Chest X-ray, PA view. Patient: 75 years old, sex M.
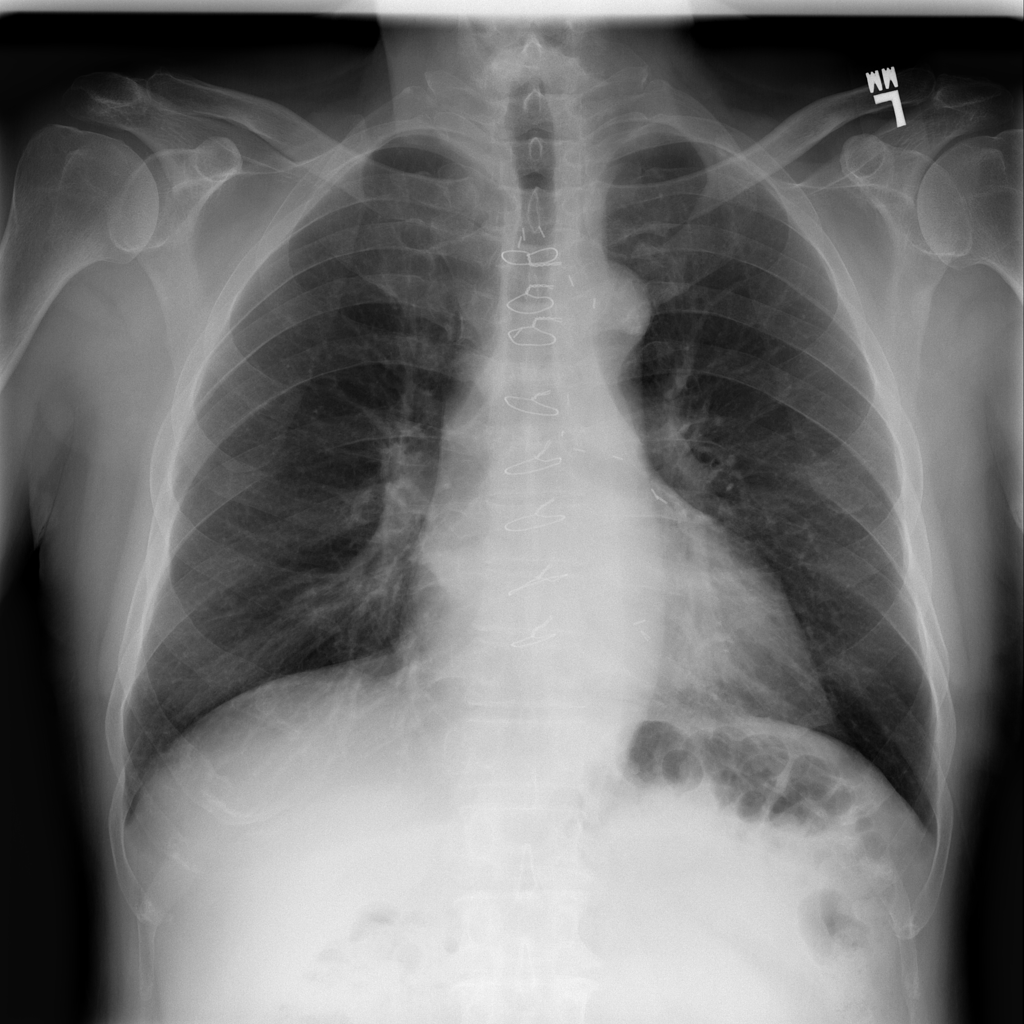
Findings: Emphysema, Pneumonia